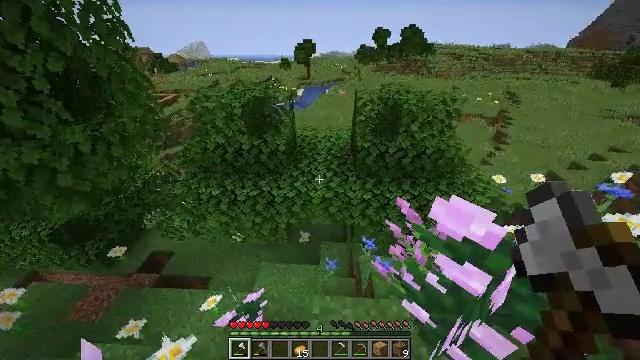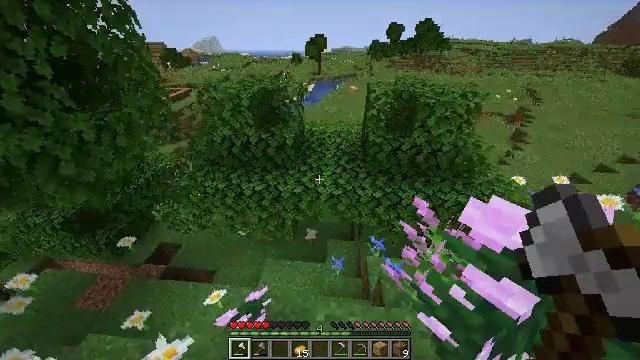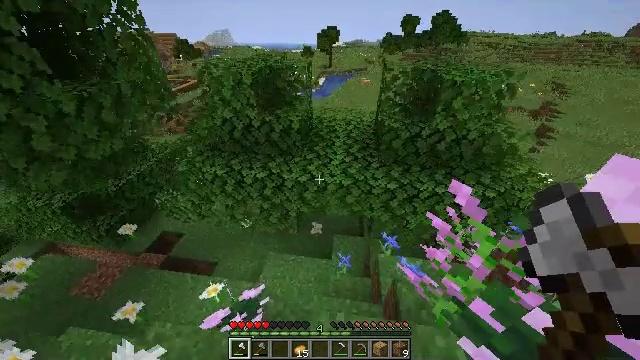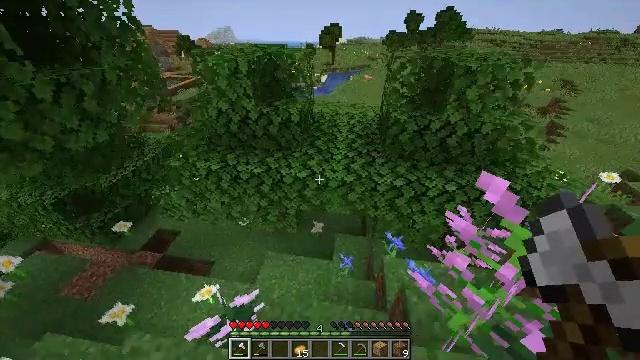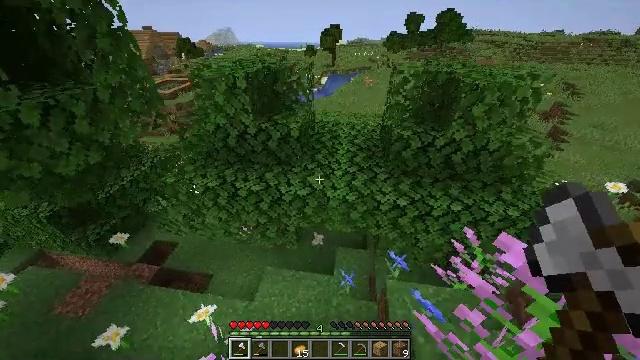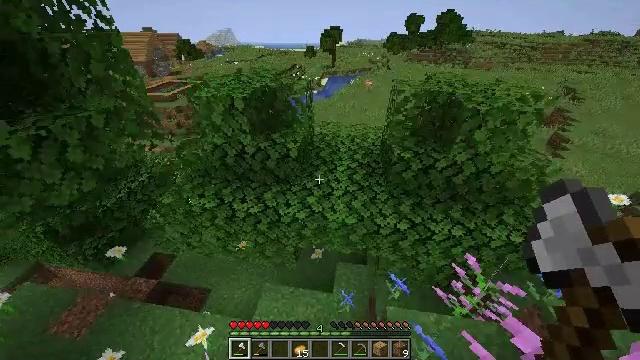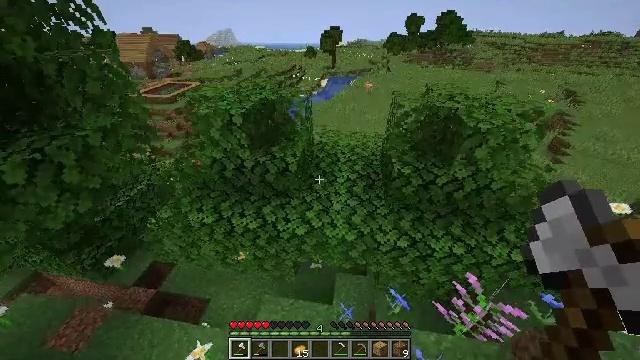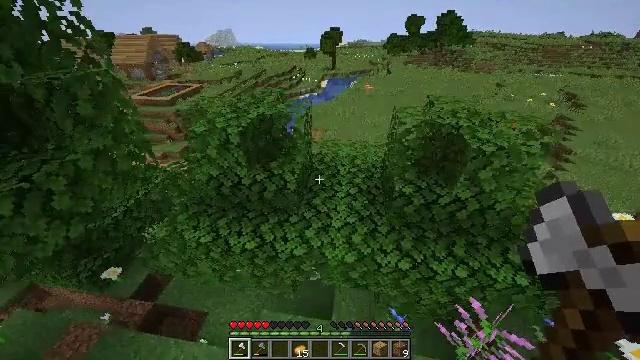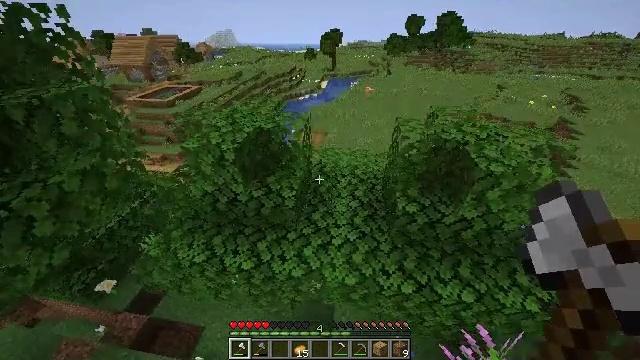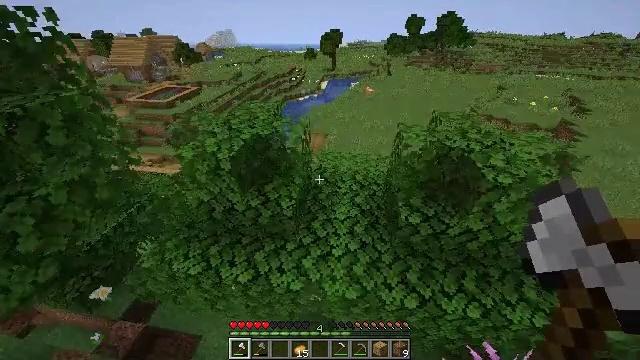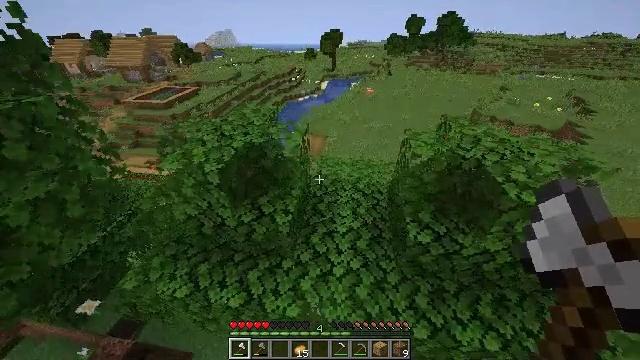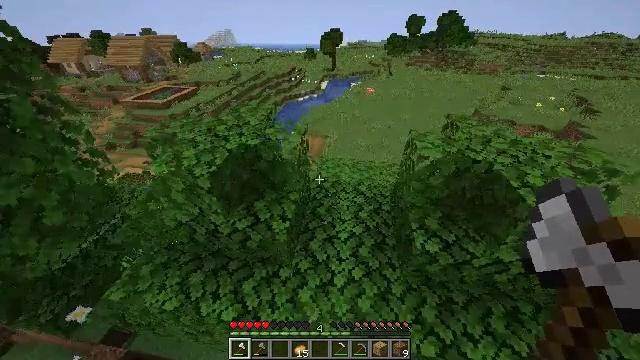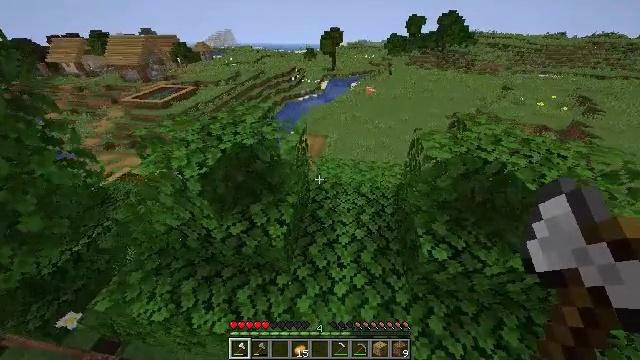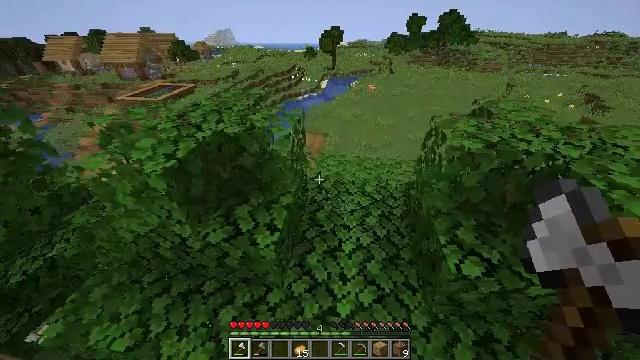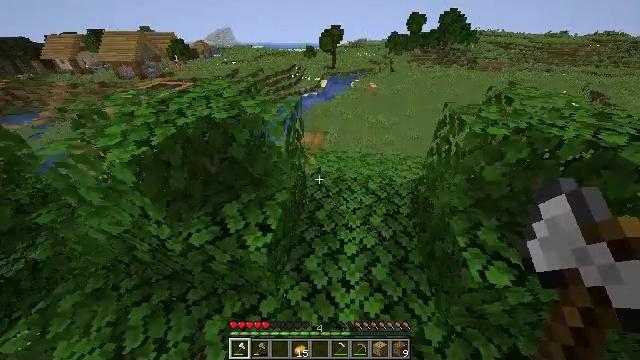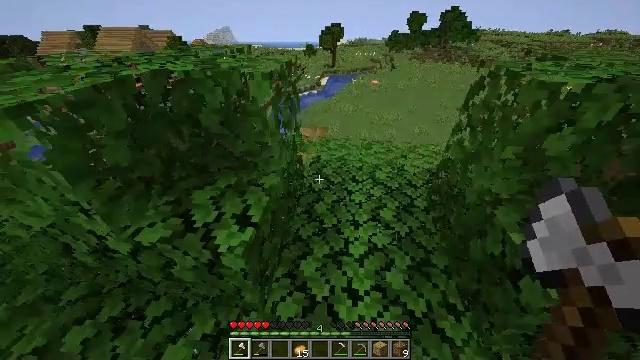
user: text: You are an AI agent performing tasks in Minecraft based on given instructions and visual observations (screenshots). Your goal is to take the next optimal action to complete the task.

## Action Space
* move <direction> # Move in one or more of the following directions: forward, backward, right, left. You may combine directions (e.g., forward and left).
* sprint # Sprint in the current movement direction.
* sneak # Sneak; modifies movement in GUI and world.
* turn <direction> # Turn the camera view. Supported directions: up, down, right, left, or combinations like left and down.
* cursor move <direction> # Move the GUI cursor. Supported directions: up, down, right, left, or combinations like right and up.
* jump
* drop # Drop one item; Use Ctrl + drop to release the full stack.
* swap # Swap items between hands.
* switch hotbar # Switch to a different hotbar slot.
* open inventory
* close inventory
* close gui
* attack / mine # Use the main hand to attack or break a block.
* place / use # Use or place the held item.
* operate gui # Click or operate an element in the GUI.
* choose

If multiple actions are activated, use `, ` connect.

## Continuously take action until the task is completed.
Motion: motion action
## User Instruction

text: Destroy the bee nest.
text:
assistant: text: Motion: move forward, sprint, turn left, jump
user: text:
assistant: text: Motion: move forward, sprint, turn left and down, jump
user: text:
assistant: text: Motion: move forward, sprint, jump
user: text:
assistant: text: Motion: move forward, sprint, jump
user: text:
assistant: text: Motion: move forward, sprint, jump
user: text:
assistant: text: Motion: move forward, sprint, jump
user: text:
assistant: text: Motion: move forward, sprint, jump
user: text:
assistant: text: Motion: move forward, sprint, jump
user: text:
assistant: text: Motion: move forward, sprint, jump
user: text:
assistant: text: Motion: move forward, sprint, jump
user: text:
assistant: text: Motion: move forward, sprint, jump
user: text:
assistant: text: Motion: move forward, sprint, jump
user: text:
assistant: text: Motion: move forward, sprint, jump
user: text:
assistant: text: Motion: move forward, sprint, jump
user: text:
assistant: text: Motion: move forward, sprint, jump
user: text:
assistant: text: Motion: move forward, sprint, jump
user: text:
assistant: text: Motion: move forward, sprint, jump
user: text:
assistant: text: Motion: move forward, sprint, jump
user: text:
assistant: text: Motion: move forward, sprint, turn left
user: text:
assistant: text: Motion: move forward, sprint, turn left
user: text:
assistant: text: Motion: move forward, sprint
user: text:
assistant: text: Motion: move forward, sprint
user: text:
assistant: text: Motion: move forward, sprint
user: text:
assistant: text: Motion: move forward, sprint
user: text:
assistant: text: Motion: move forward, sprint
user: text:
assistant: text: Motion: move forward, sprint, turn left and down
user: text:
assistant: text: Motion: move forward, sprint, turn left and down
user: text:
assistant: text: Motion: move forward, sprint, turn left
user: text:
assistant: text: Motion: move forward, sprint, turn left, jump
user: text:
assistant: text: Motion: move forward, sprint, turn left, jump